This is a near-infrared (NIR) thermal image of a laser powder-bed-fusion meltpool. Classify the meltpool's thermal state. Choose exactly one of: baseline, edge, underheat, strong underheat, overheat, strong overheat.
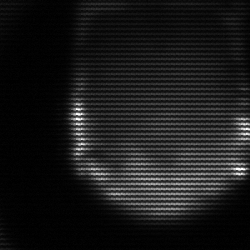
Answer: edge